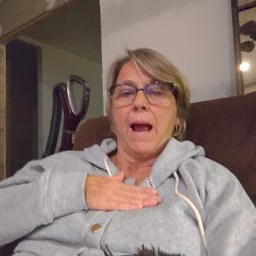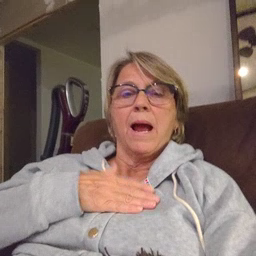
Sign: minemy